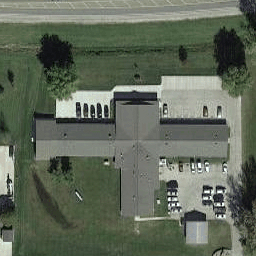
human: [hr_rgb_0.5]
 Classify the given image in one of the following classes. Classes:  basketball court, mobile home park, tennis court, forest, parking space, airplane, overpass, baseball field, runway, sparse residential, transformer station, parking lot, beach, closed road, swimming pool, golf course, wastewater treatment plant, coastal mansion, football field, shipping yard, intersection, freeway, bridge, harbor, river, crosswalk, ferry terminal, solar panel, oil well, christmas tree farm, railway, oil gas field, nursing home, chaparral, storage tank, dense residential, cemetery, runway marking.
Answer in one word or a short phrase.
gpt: nursing home